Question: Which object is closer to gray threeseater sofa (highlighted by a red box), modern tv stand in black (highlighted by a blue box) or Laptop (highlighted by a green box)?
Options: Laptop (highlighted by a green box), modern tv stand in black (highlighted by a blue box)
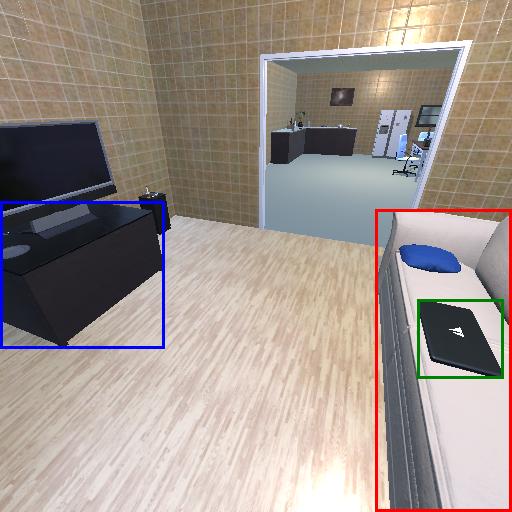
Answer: Laptop (highlighted by a green box)